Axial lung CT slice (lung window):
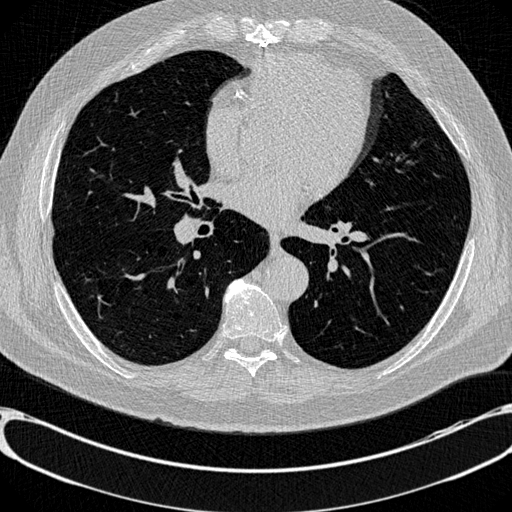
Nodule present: no